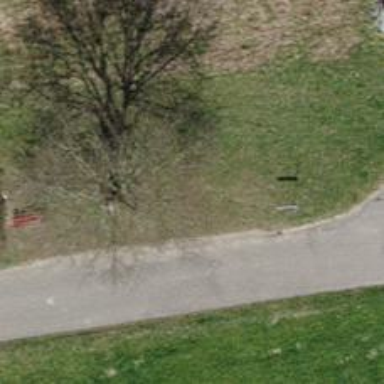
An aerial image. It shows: Red bench.